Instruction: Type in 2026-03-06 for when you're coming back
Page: home
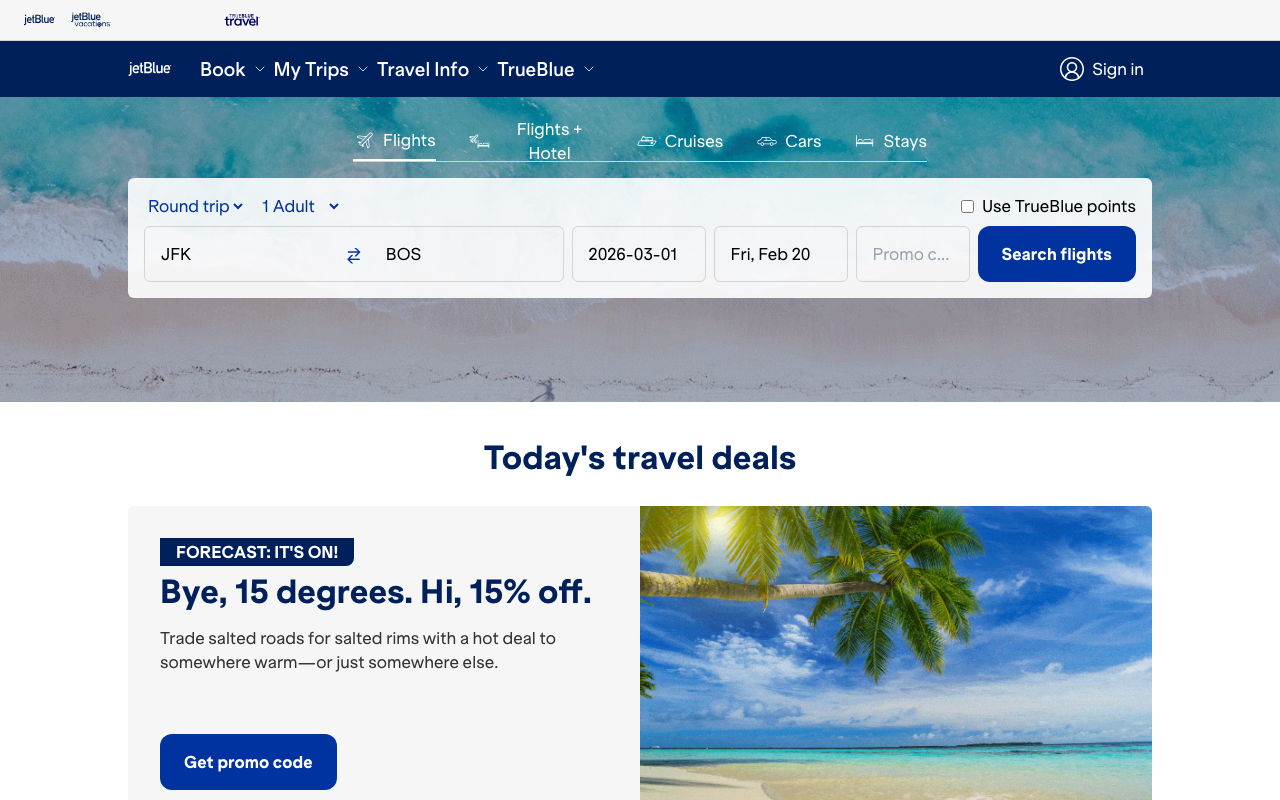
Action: type